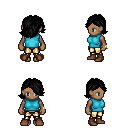
a pixel art fantasy rpg character, female body template, human, dark skin, teal sleeveless shirt, gold greaves, black swoop hairstyle, bracelets, brown shoes, four views (front, back, left, right), 2x2 character sprite sheet, small pixel art, hard edges, no anti-aliasing